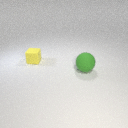
small yellow rubber cube to the left of large green rubber sphere